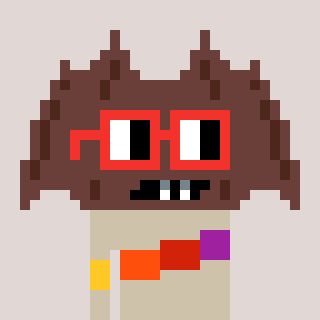
a pixel art character with square red glasses, a bat-shaped head and a bege-colored body on a warm background